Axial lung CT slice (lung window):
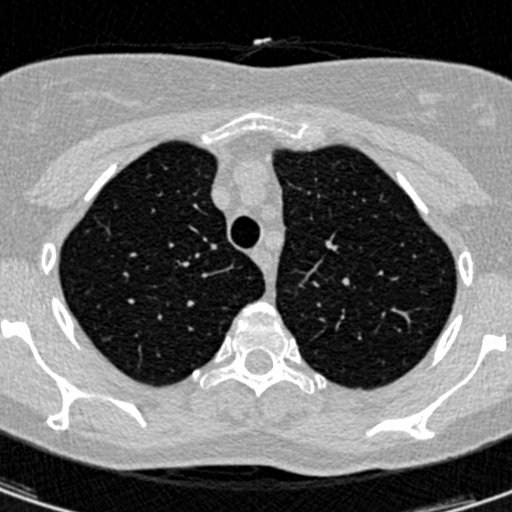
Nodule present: no